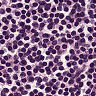
Metastatic tissue present: no